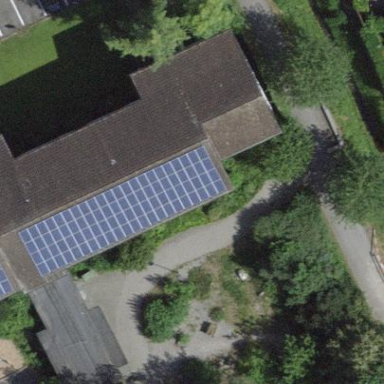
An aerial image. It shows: Solar power generator.